Brain MRI, t2w sequence, axial 2D slice.
Patient: age 43, sex M, weight 95 kg, height 1.95 m
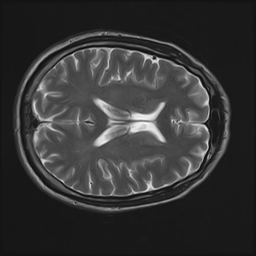